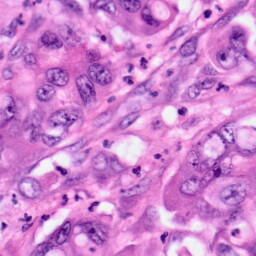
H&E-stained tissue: Pancreatic